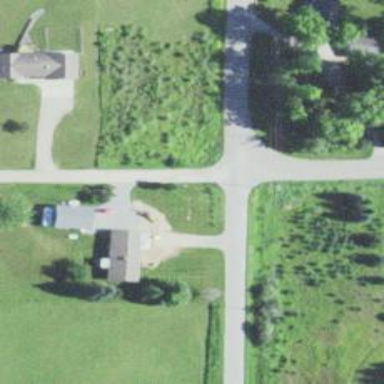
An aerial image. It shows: Driveway.